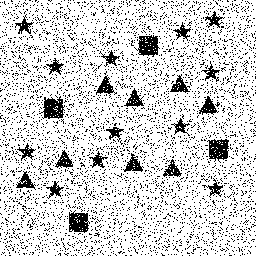
Squares: 4
Triangles: 8
Stars: 12
Total shapes: 24